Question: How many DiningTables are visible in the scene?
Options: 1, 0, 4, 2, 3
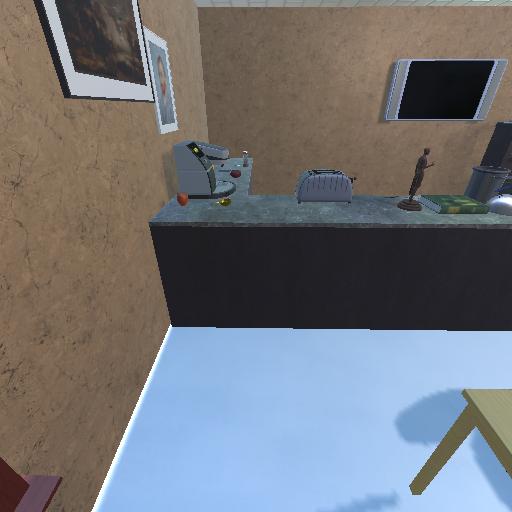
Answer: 1